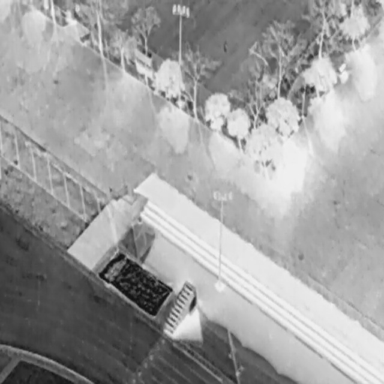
There is a Person in the infrared image.